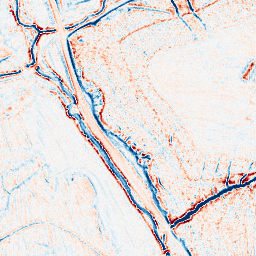
Category: edge_preserving
Decomposition family: bilateral
Decomposition parameters: d: 9
sigma_color: 75
sigma_space: 25
Upsampling method: fft_zeropad
Upsampling parameters: scale: 4
Upsampling scale: 4